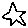
Label: star